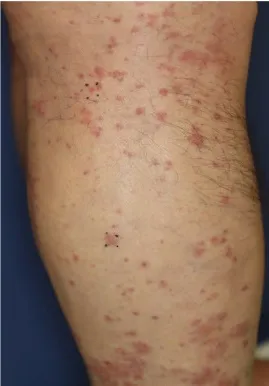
(A-C) The patient developed multiple purpuras on his extremities.
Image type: medical_photograph (skin_photograph)